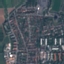
Label: Residential